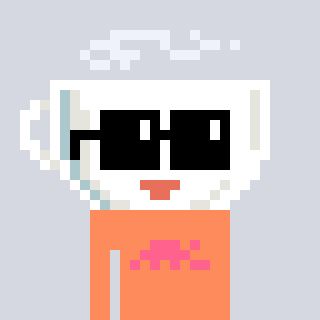
a pixel art character with square black sunglasses, a mug-shaped head and a peachy-colored body on a cool background